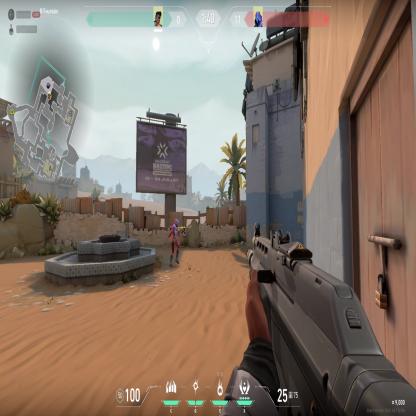
Label: enemy